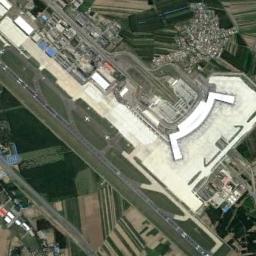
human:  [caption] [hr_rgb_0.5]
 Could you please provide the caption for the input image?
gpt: A complex airport with many runways and buildings is surrounded by a residential area and green farmland .

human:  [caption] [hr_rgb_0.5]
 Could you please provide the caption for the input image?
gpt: There is an airport in the middle of the field .

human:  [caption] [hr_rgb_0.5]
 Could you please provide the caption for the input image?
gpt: This airport has only one runway, And here is a row of aeroplanes parked in the open space .

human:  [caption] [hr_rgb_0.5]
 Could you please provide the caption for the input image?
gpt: An airport with some runways and a terminal on the farmland and some villages beside .

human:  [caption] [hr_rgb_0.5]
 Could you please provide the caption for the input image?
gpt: There are many buildings of different sizes and shapes at the airport .